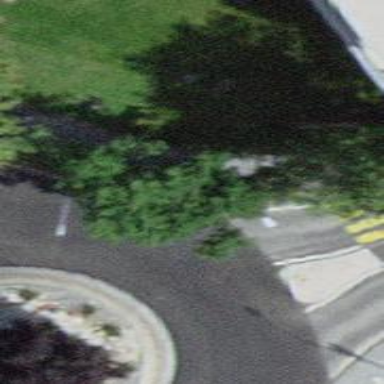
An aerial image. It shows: Tertiary road made of asphalt leading to roundabout junction.